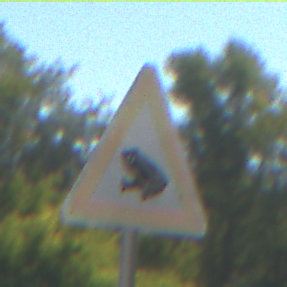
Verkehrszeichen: AmphibienwanderungRechts
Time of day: Midday
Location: Outdoor (Nature)
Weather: Clear
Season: Summer
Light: Natural